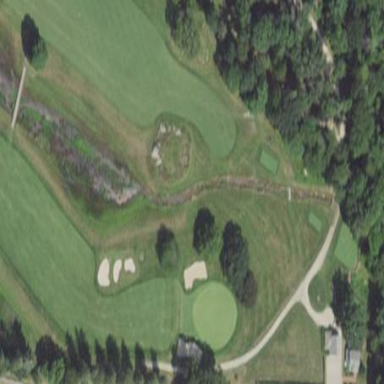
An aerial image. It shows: Area with grass used as rough in golf course.